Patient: sex M, age 60
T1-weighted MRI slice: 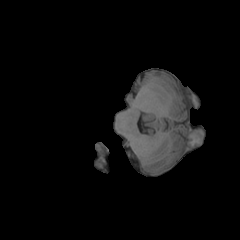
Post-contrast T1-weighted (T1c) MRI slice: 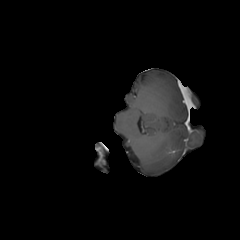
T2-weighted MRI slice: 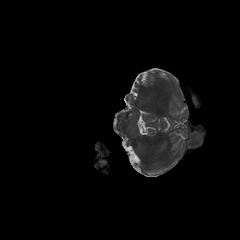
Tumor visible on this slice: no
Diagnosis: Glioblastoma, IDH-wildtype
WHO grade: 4